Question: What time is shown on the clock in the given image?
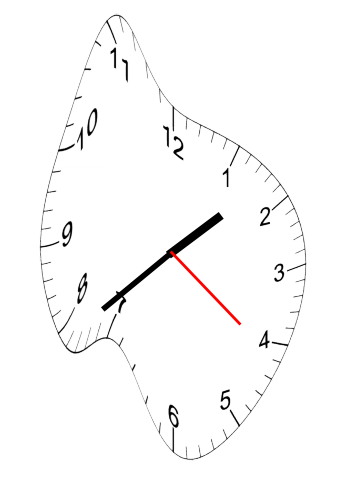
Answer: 01:38:21